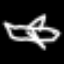
Label: airplane